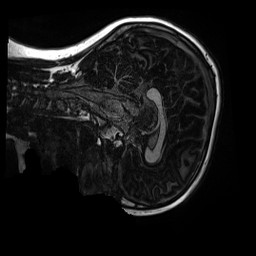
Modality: MP2RAGE
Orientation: sagittal
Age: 9
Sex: female
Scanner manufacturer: siemens
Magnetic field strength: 3 T
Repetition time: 4 s
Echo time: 0.00303 s